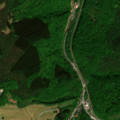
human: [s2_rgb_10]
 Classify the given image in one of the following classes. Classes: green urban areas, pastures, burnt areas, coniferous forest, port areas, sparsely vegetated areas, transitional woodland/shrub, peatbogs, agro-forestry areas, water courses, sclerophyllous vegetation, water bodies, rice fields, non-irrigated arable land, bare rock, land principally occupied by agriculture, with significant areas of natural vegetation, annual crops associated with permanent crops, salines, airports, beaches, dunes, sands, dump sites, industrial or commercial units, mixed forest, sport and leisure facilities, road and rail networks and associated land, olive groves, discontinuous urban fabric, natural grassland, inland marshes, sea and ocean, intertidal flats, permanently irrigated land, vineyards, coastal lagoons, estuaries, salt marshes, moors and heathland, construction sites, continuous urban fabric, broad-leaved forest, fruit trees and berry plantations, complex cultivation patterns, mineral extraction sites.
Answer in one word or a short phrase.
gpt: discontinuous urban fabric, pastures, land principally occupied by agriculture, with significant areas of natural vegetation, broad-leaved forest, coniferous forest, mixed forest